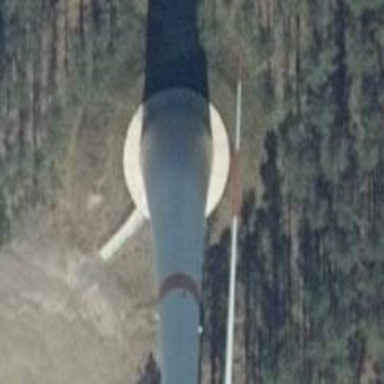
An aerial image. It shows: Wind turbine generating power.